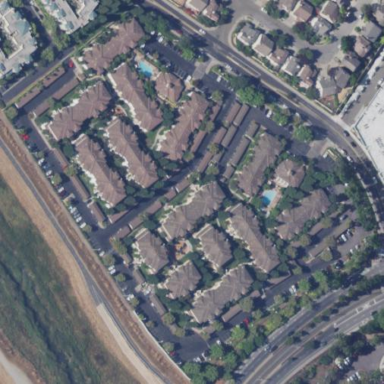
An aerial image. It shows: Residential area with apartments.